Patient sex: M
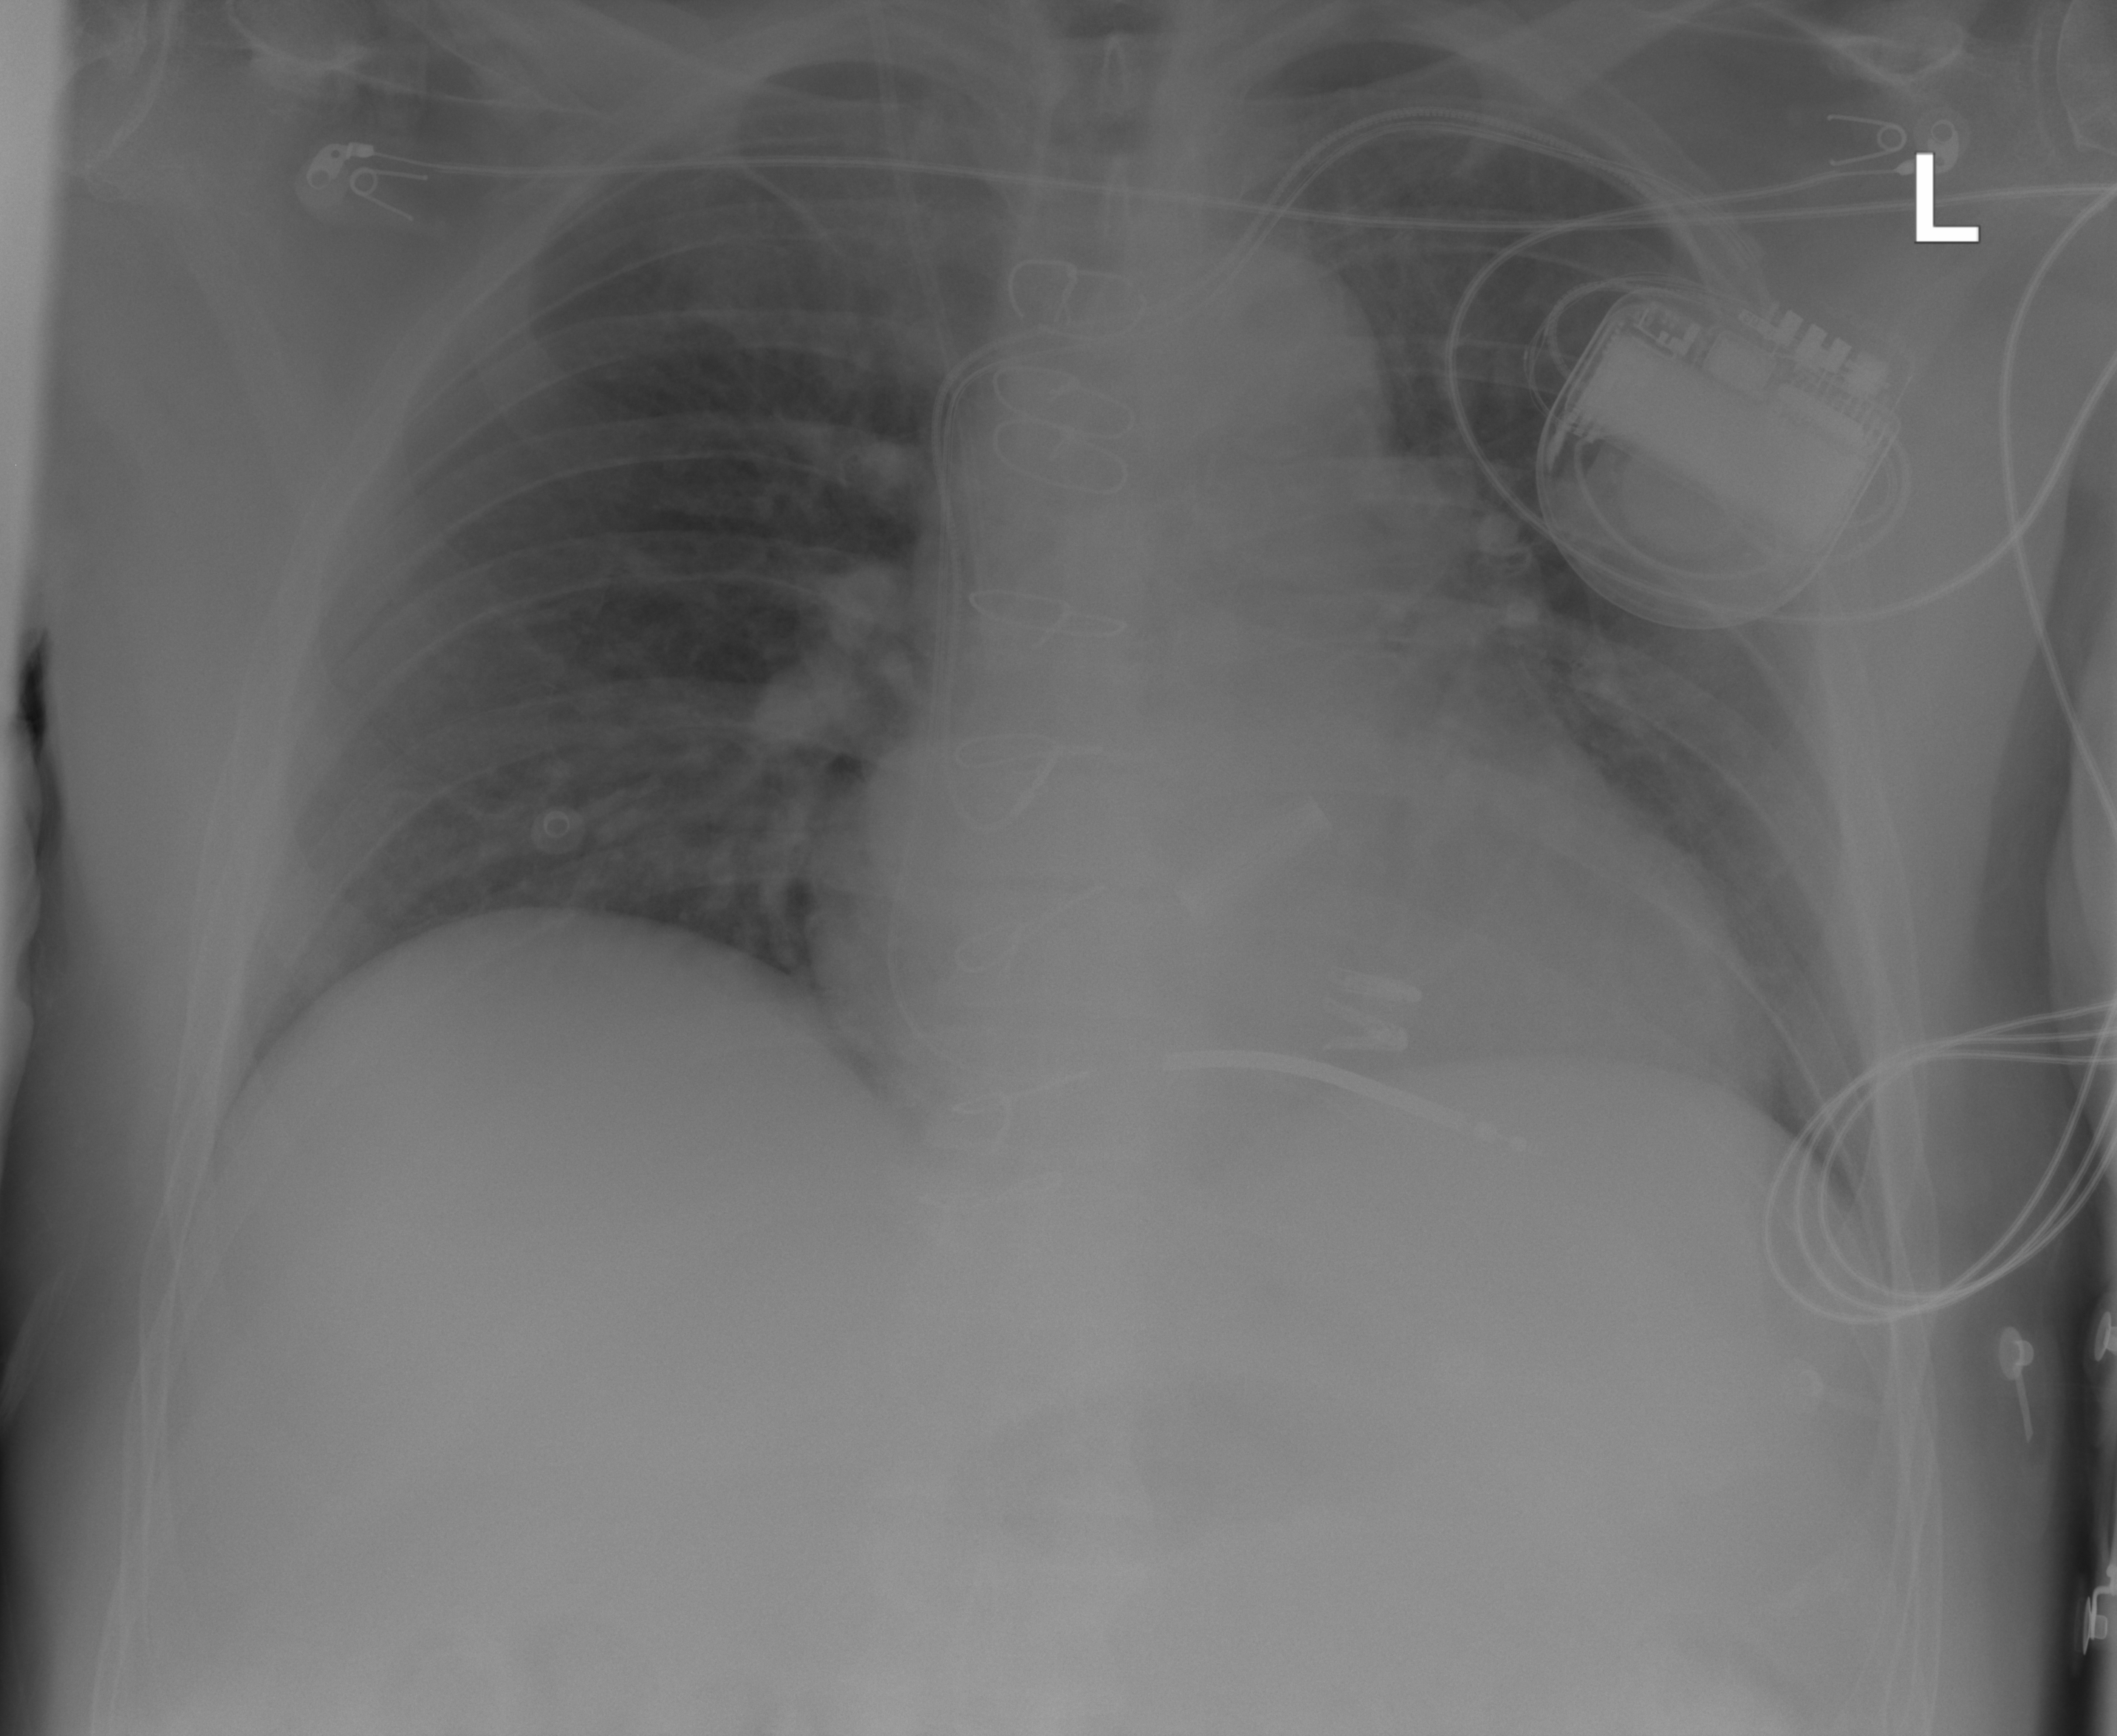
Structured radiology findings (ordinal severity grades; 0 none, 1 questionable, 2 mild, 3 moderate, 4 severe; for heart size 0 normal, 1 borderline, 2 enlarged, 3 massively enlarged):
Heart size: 2
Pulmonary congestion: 0
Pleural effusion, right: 0
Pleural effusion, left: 0
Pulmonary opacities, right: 0
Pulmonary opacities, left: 0
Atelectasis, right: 1
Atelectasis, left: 0